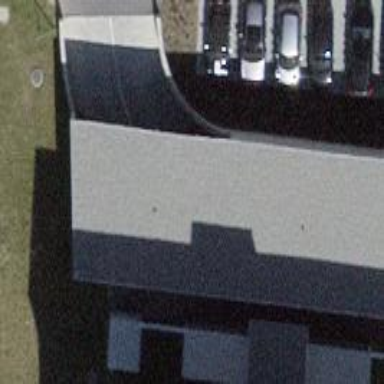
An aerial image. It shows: Parking entrance.